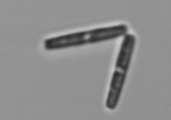
Label: Thalassionema